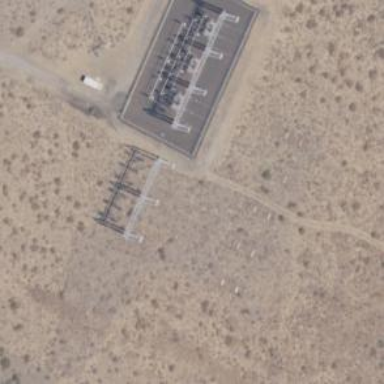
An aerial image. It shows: Generation substation.